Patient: sex M, age 64
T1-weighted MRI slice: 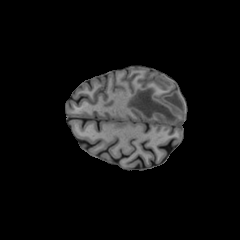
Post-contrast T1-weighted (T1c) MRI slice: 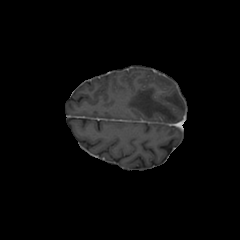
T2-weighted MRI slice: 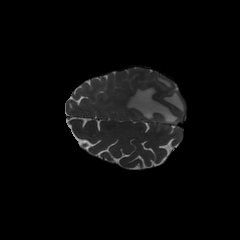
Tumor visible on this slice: yes
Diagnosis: Glioblastoma, IDH-wildtype
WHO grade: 4